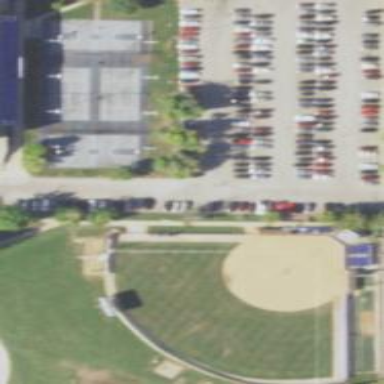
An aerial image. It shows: Softball pitch for leisure sports.